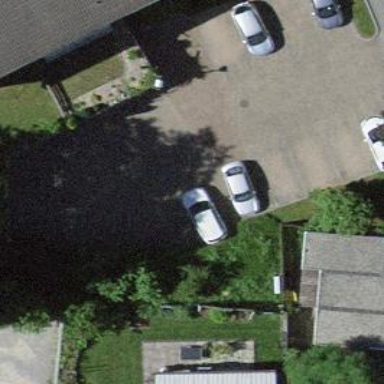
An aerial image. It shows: Garage building.